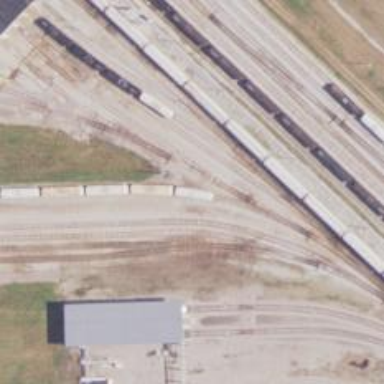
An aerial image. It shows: Rail spur service.